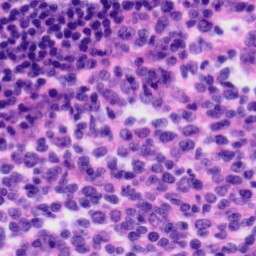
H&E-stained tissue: Tonsil